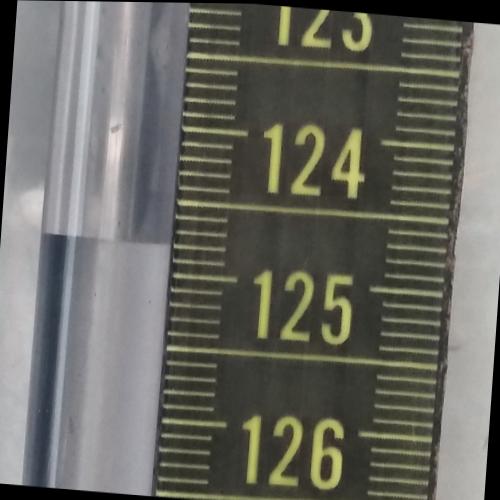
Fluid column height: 124.8 cm